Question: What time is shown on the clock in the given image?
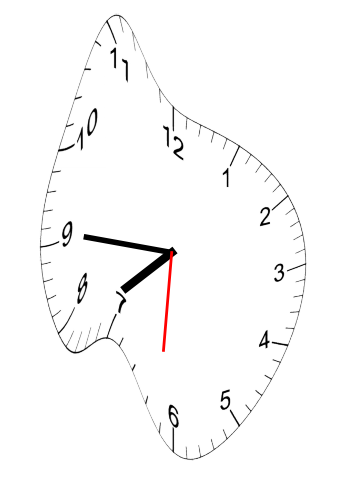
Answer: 07:45:31